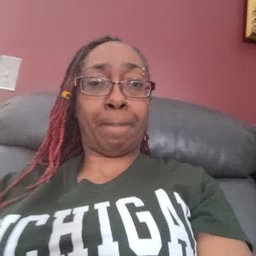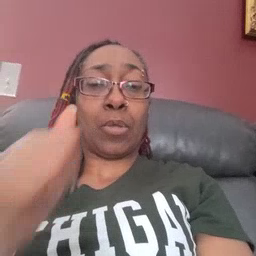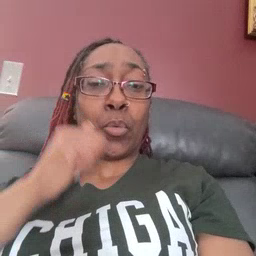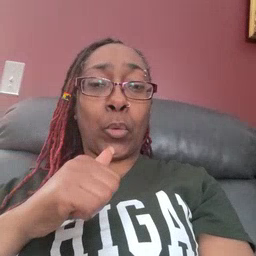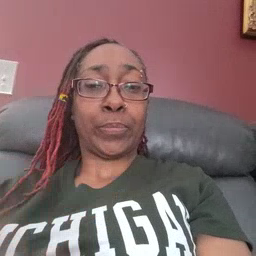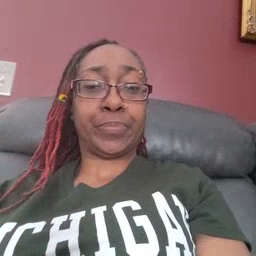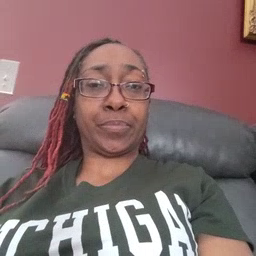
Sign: girl